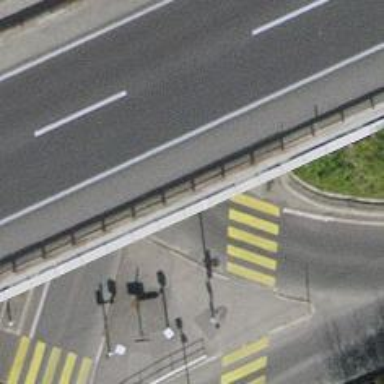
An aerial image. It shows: Road crossing with traffic signals.